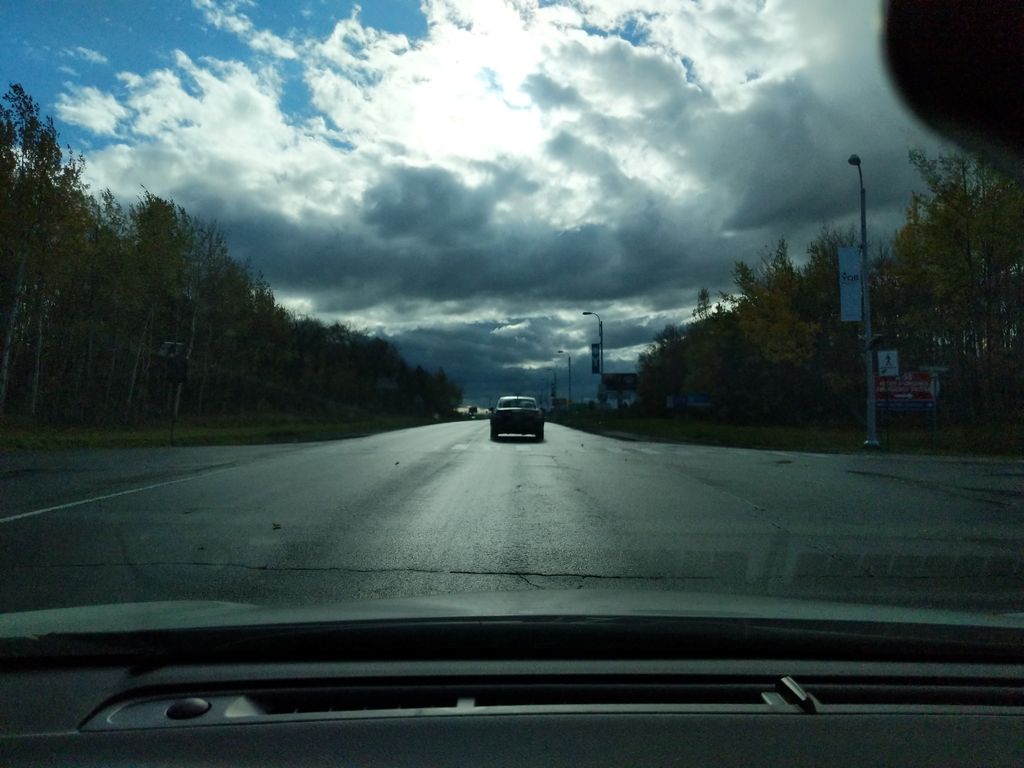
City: quebec_city